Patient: sex M, age 78
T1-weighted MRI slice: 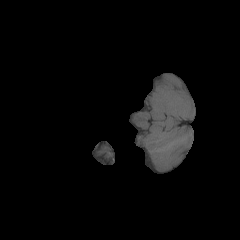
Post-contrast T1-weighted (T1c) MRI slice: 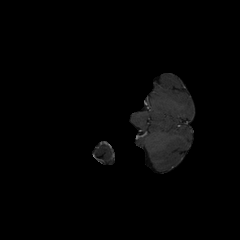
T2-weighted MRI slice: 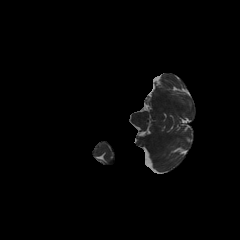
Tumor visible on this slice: no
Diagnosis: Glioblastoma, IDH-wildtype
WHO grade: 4